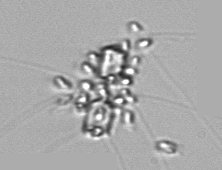
Label: Chaetoceros_didymus_TAG_external_flagellate